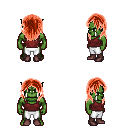
a pixel art fantasy rpg character, male body template, orc, green skin, maroon pirate shirt, white pants, red long hairstyle, maroon shoes, four views (front, back, left, right), 2x2 character sprite sheet, small pixel art, hard edges, no anti-aliasing